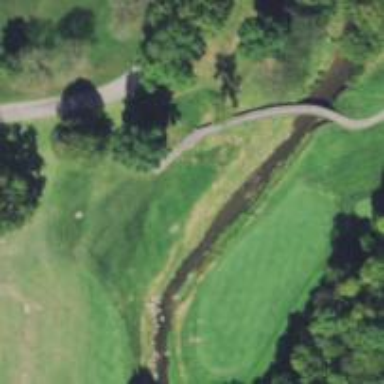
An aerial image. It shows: Footway that doubles as golf path.